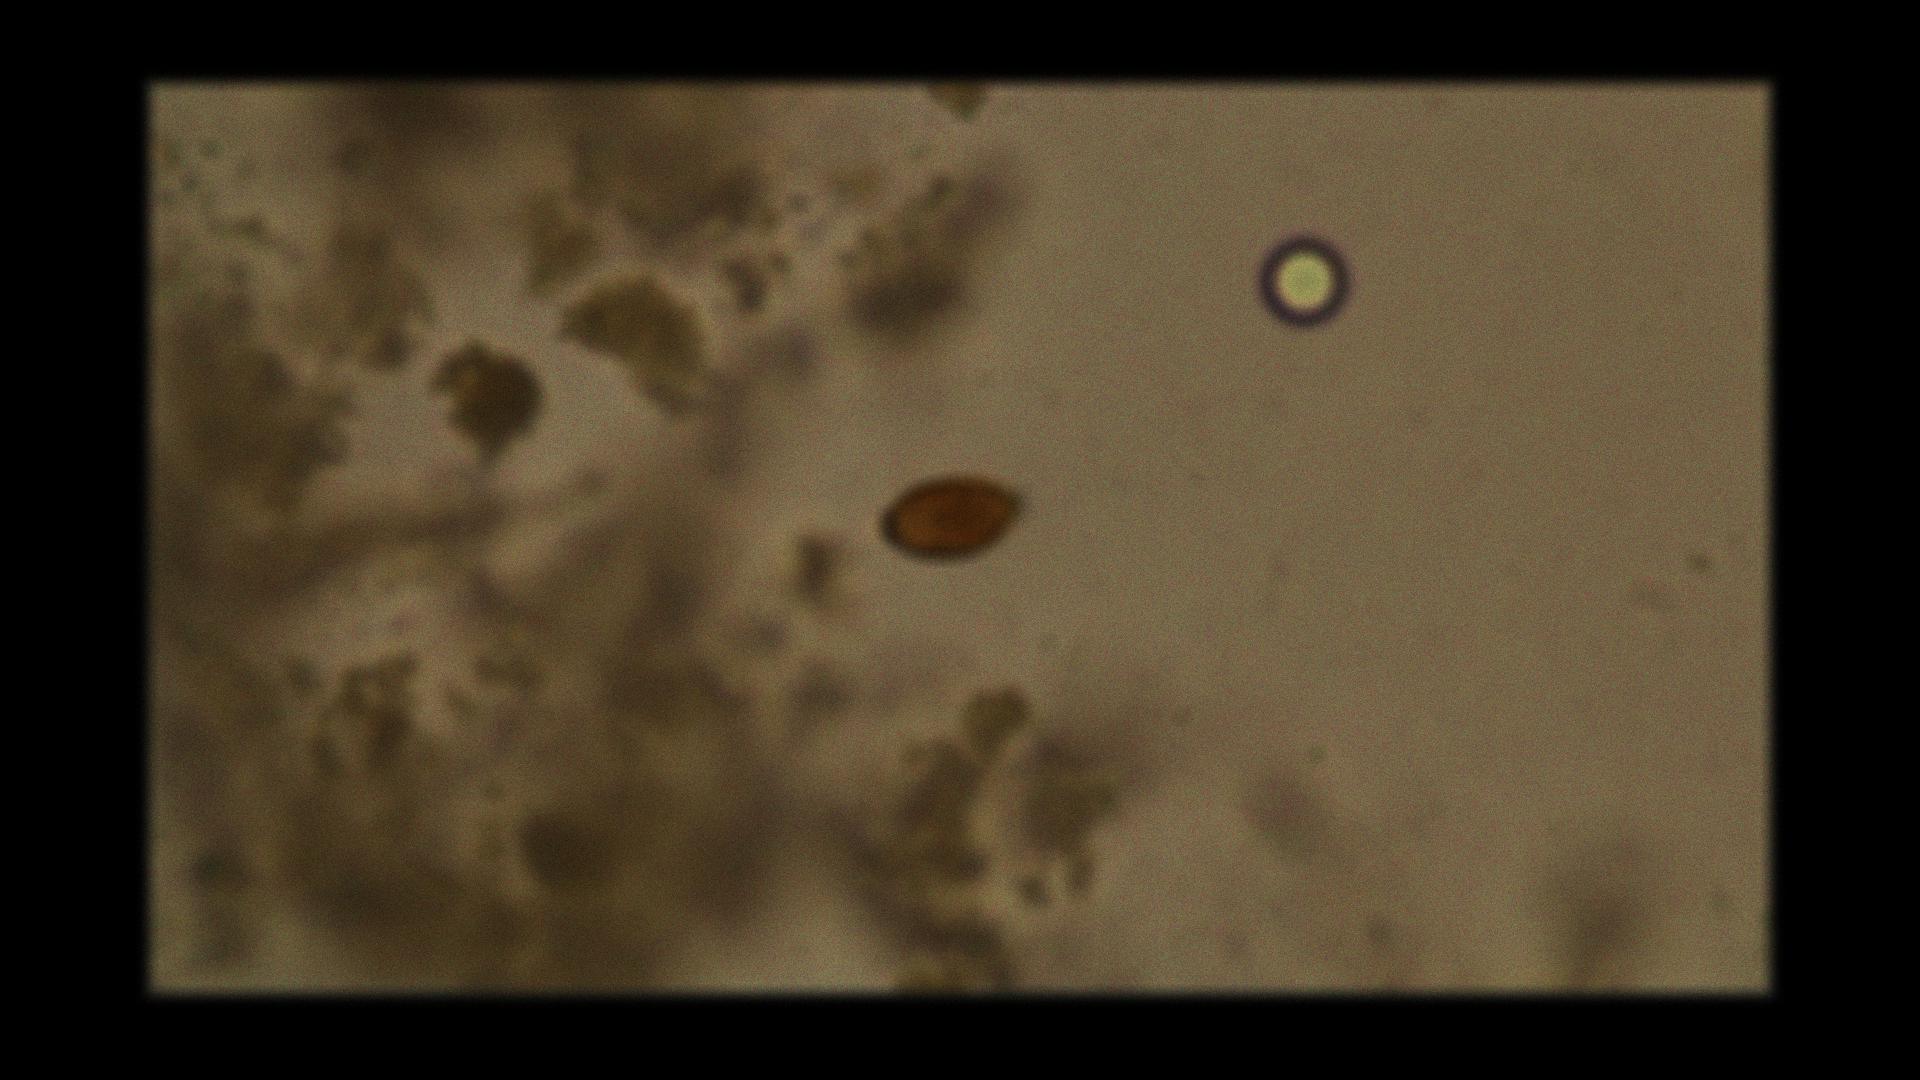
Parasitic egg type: Trichuris trichiura